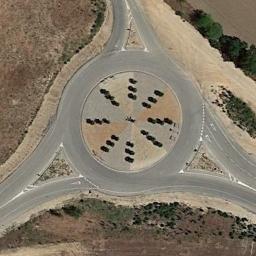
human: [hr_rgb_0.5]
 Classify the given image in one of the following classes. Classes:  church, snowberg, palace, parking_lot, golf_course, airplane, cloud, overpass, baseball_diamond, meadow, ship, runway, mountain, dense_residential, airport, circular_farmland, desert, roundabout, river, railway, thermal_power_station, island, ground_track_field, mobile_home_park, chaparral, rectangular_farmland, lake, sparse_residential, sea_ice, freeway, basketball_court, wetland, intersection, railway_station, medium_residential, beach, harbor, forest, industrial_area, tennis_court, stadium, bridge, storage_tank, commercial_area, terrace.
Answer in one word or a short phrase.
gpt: roundabout